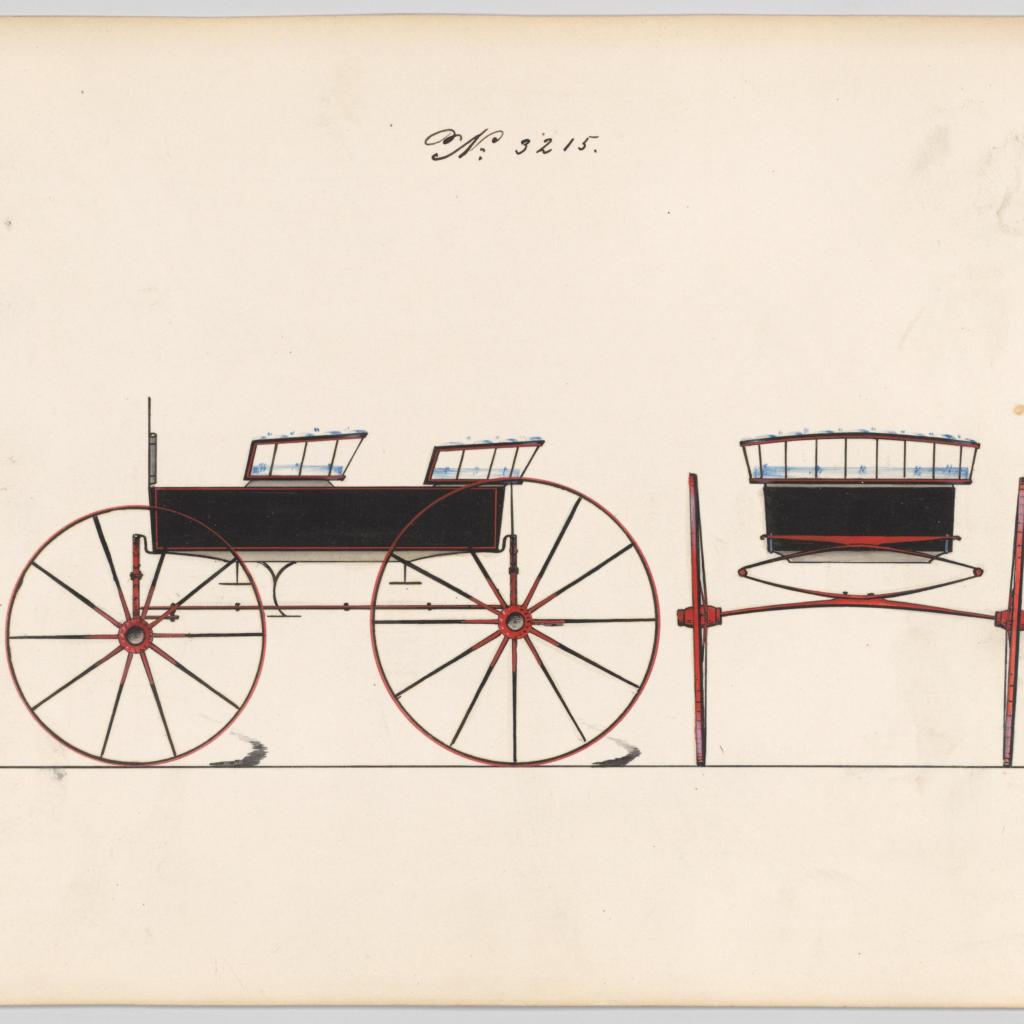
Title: Design for T-Cart, no. 3215
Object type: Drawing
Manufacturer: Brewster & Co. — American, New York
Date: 1876
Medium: Pen and black ink watercolor and gouache with gum arabic
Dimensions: Sheet: 6 13/16 × 9 3/8 in. (17.3 × 23.8 cm)
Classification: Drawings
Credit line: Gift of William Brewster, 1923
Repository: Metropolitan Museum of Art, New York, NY